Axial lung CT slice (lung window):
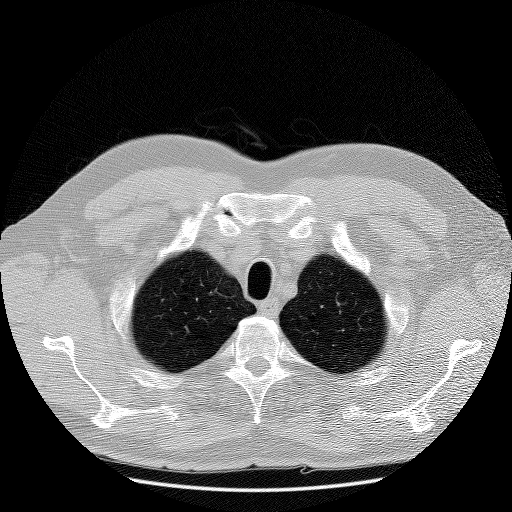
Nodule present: no